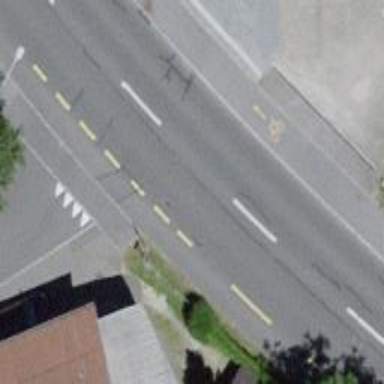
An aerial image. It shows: Secondary road with designated cycle lane on the left.